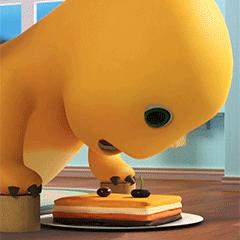
Label: nailong